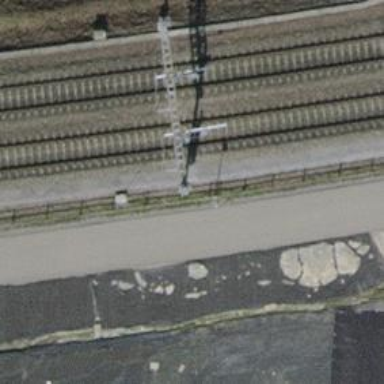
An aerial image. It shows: Railway milestone.